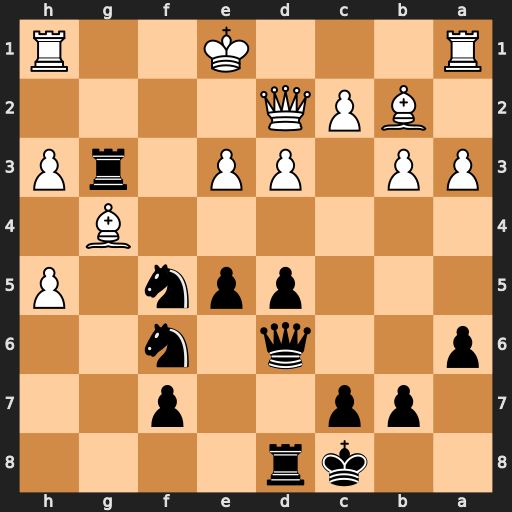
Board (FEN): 2kr4/1pp2p2/p2q1n2/3ppn1P/6B1/PP1PP1rP/1BPQ4/R3K2R
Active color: b
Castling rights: KQ
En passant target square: -
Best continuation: Nxg4 hxg4 Nxe3 Qf2 e4